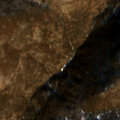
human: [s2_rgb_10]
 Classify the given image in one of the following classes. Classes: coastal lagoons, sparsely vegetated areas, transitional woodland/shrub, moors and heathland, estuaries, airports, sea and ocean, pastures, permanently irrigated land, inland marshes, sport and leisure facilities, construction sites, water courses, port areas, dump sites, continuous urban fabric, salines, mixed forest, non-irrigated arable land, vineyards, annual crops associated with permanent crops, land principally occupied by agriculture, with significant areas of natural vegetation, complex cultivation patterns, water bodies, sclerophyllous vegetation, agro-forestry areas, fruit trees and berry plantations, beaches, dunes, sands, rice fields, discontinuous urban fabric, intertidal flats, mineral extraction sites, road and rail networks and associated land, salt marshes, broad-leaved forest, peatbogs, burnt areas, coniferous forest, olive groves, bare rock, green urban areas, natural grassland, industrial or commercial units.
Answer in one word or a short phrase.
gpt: pastures, broad-leaved forest, natural grassland, transitional woodland/shrub